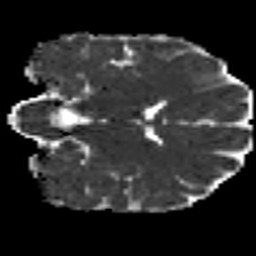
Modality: MD
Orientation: coronal
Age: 26
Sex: female
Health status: healthy
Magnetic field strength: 3 T
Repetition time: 8.4 s
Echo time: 0.0926 s